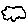
Label: cloud